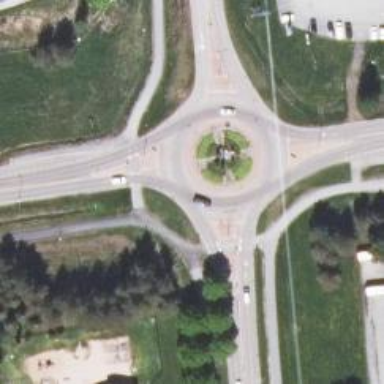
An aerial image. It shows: Tertiary road leading to roundabout.